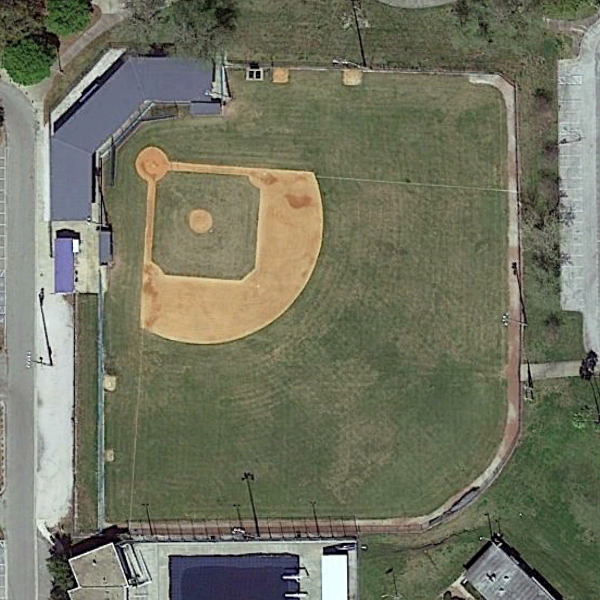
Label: BaseballField